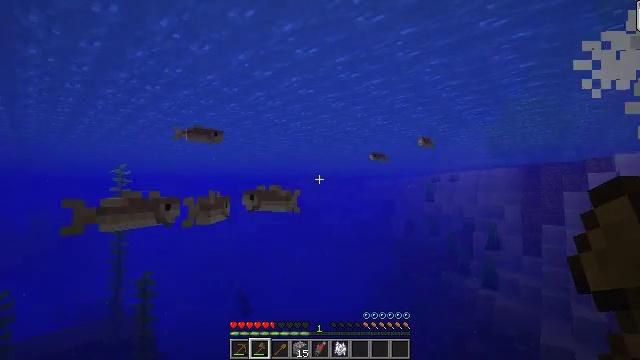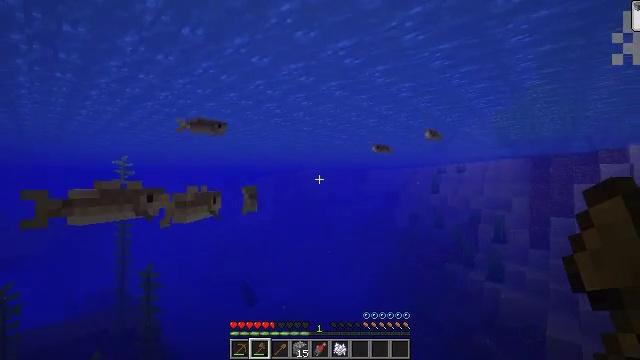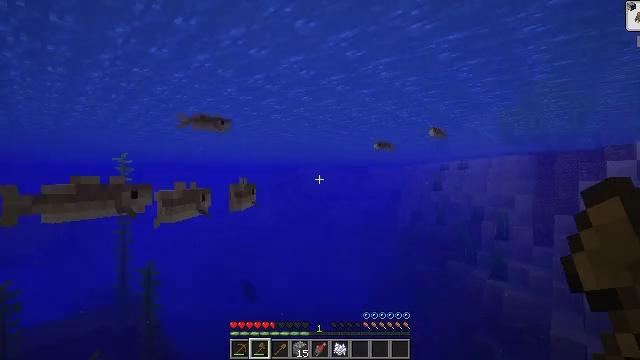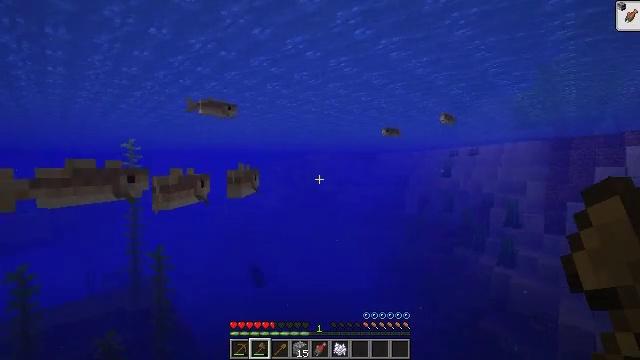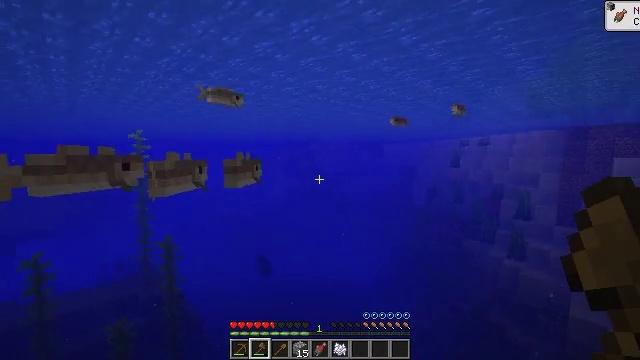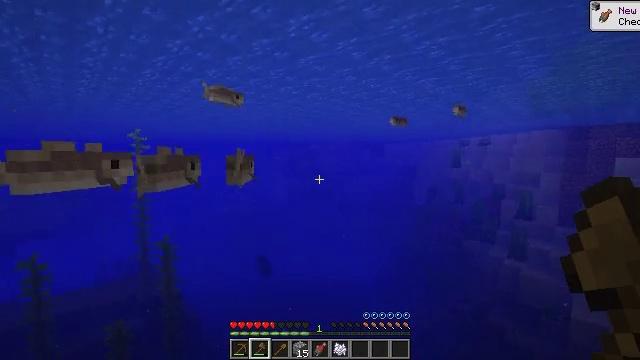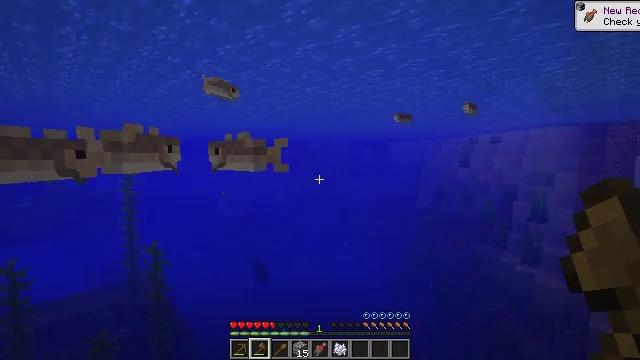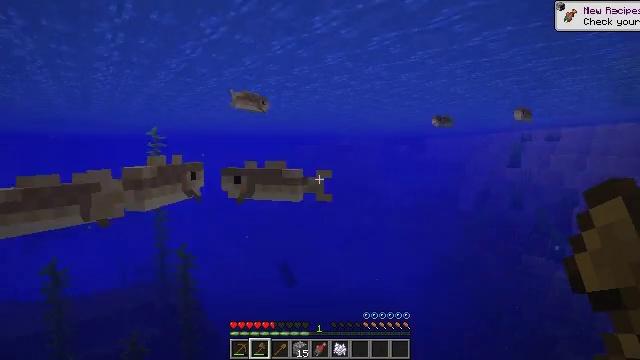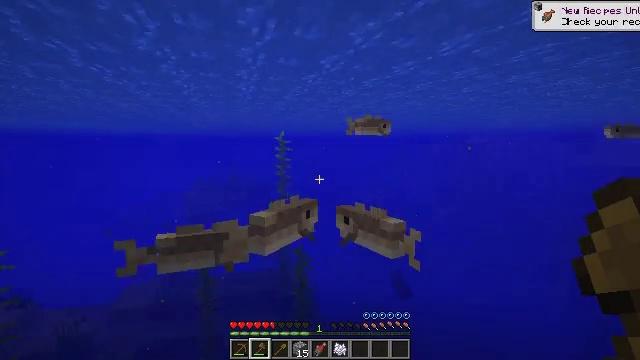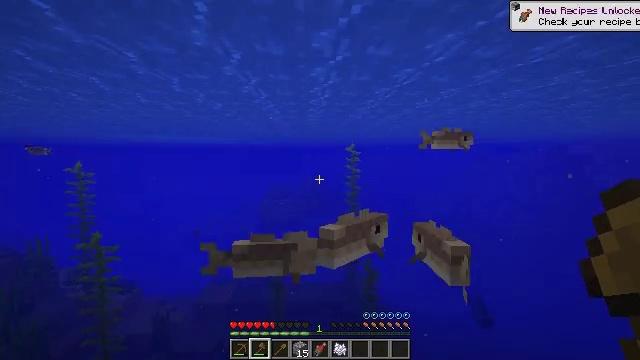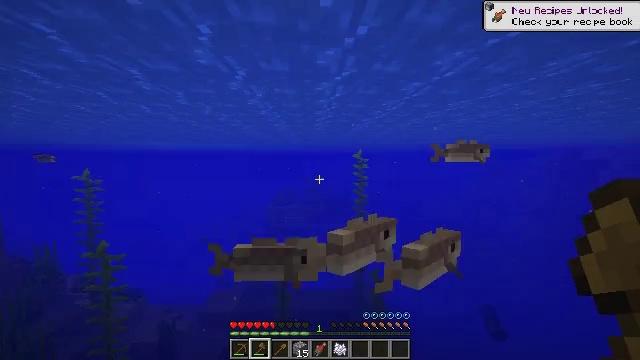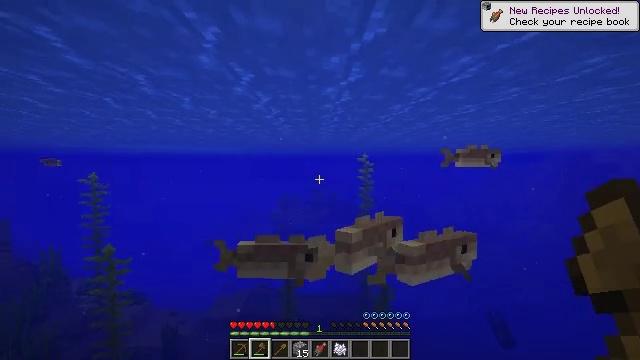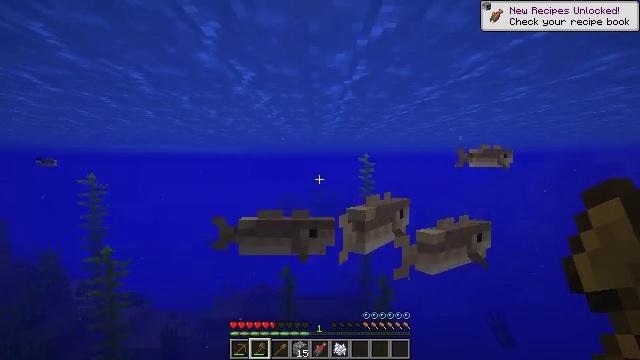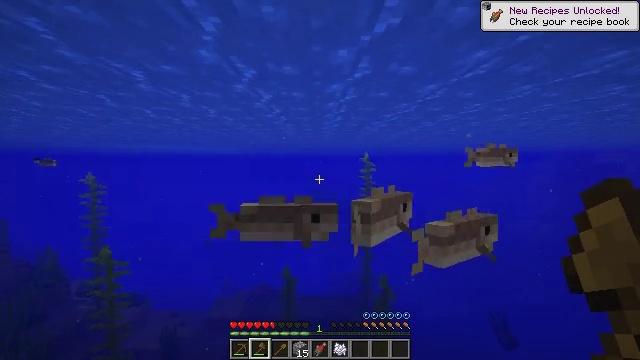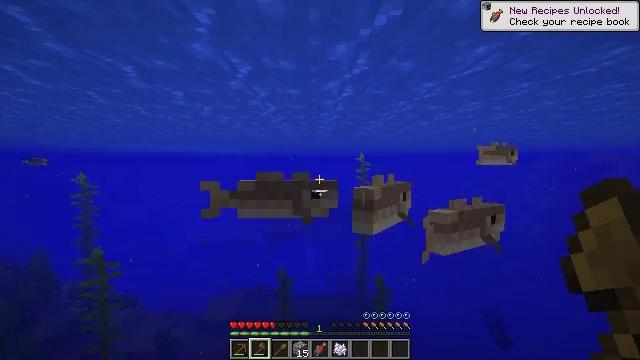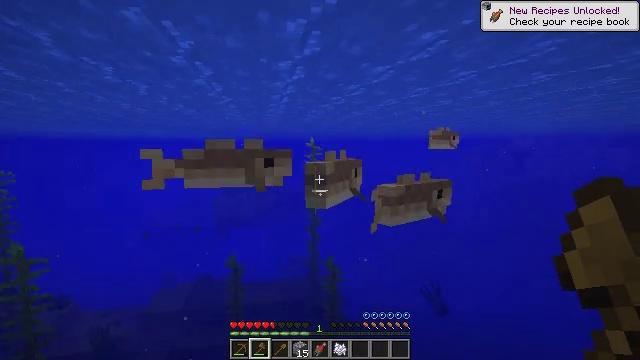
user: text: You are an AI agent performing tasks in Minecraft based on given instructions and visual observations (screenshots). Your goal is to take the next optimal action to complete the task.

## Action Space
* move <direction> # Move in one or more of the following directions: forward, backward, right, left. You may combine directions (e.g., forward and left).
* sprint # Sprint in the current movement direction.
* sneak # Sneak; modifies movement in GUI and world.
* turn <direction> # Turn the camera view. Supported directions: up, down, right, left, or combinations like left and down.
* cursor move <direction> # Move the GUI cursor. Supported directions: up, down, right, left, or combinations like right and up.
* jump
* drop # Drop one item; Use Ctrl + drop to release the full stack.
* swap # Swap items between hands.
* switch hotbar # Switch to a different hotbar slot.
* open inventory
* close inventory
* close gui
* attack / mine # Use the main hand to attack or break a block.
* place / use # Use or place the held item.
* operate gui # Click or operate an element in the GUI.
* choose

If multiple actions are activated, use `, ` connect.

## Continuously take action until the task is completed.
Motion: motion action
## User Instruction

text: Hunt fish.
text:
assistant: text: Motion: move forward and move left, sprint, turn down
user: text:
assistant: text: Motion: move forward and move left, sprint
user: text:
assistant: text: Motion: move forward, sprint, turn left and down
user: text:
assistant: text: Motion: move forward, sprint, turn left and down
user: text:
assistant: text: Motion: no_op
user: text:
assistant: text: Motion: no_op
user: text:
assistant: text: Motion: turn left
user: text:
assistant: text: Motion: turn left
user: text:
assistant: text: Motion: move left, turn left and up
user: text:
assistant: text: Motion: move forward and move left, turn left
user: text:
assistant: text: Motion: move forward and move left
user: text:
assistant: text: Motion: move forward and move left
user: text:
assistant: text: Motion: move forward
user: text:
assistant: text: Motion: no_op
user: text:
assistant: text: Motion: turn right and down
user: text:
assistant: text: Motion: turn right and down
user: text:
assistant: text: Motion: no_op
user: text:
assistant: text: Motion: move forward
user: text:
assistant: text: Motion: move forward, turn right and up
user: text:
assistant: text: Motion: move forward, turn right and up
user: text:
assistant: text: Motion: move forward, turn right and up
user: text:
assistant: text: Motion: move forward, turn right and up
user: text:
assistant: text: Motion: move forward, turn right and up, attack / mine
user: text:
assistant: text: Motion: turn right, attack / mine
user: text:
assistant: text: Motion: attack / mine
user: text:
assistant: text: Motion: turn down, attack / mine
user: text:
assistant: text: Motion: no_op
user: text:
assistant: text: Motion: no_op
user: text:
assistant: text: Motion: no_op
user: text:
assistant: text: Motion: no_op